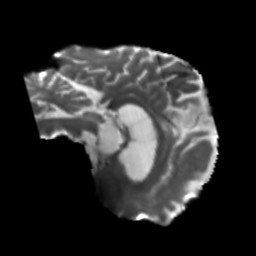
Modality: T2w
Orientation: sagittal
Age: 51
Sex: female
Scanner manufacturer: siemens
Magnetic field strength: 3 T
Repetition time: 5.25 s
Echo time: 0.08 s